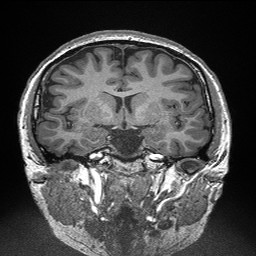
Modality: T1w
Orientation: sagittal
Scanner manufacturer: siemens
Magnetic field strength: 3 T
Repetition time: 2.3 s
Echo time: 0.00298 s